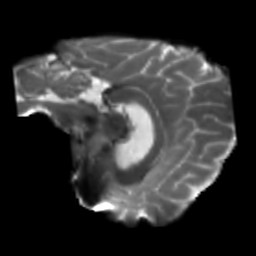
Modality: T2w
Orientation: sagittal
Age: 38
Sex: female
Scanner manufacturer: siemens
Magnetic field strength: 3 T
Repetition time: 5.25 s
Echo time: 0.08 s